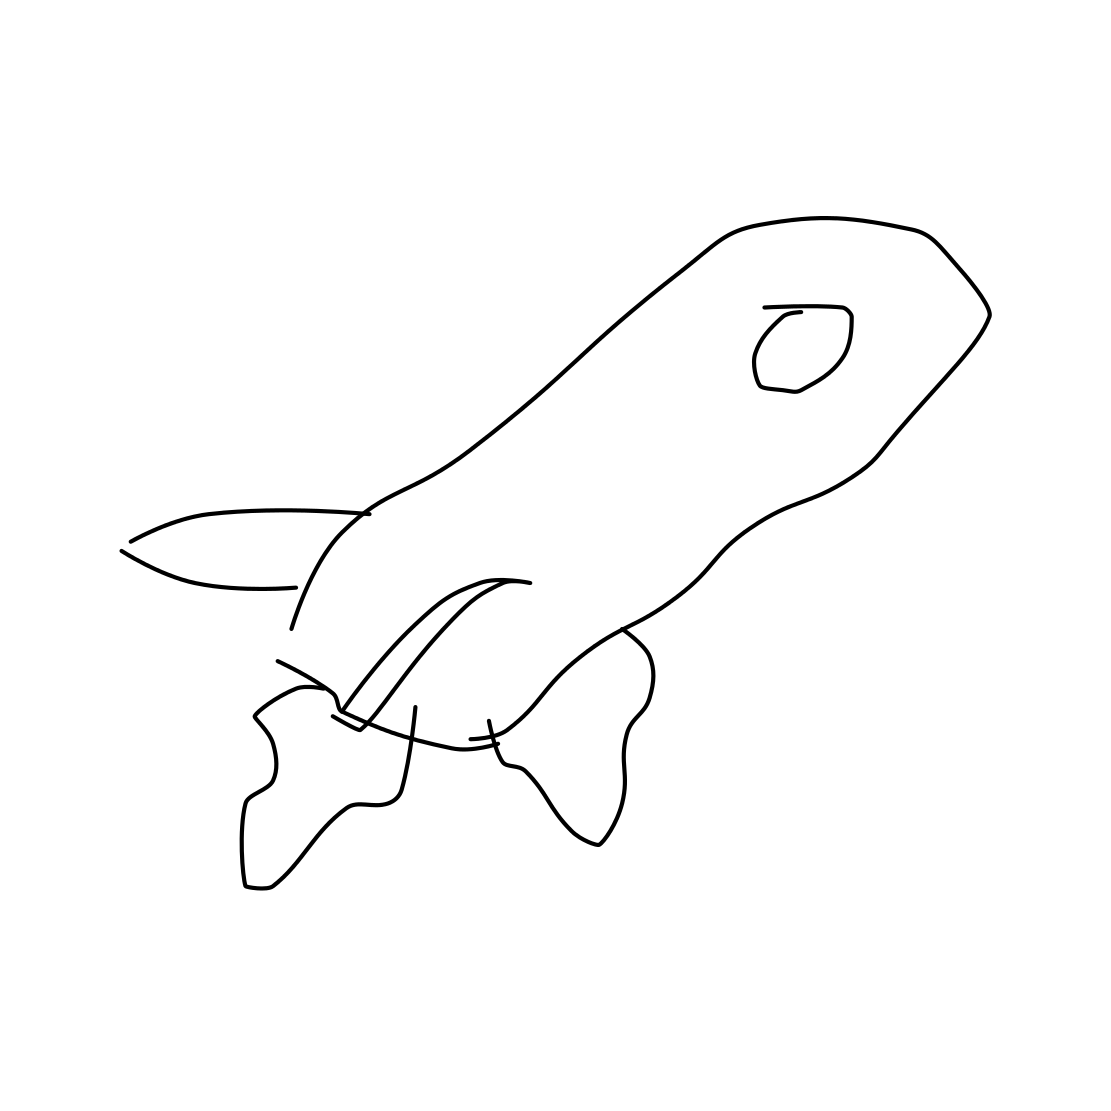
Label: space shuttle